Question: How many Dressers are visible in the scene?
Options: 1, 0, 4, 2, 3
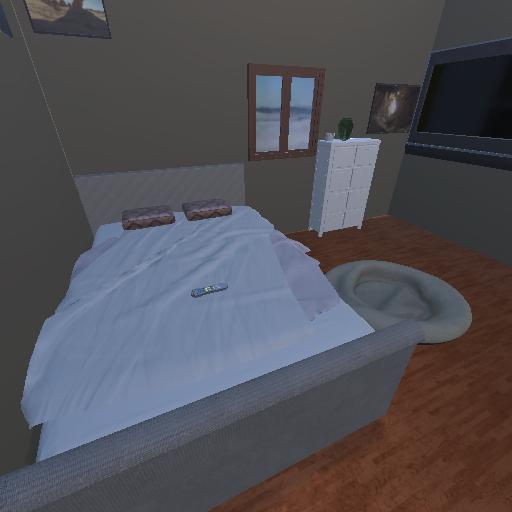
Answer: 1